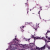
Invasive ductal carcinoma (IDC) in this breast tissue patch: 0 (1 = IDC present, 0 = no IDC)